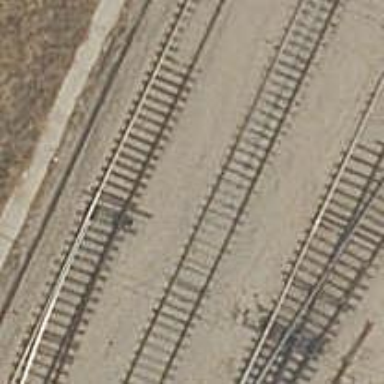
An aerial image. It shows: Rail yard with electrified contact lines for the trains.